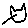
Label: cat